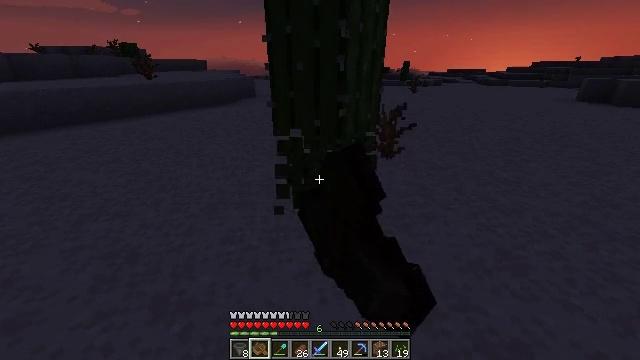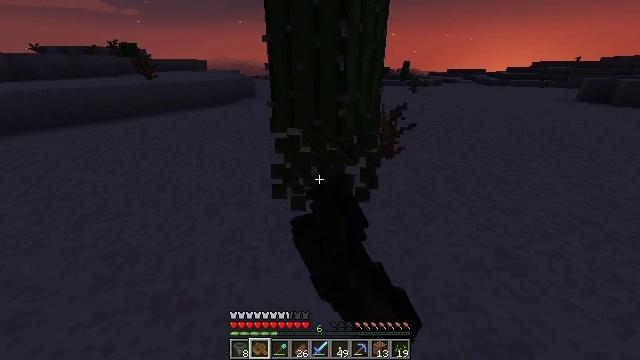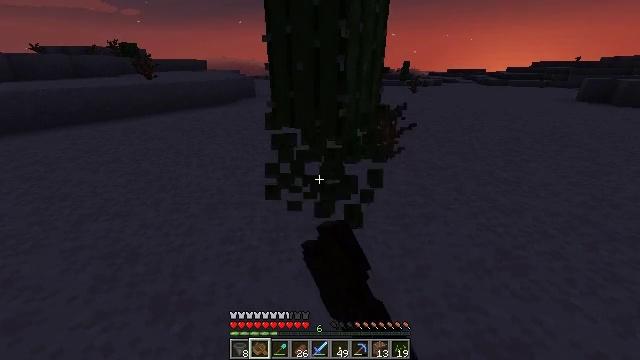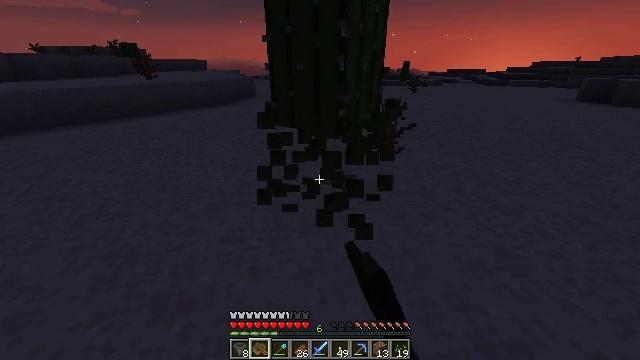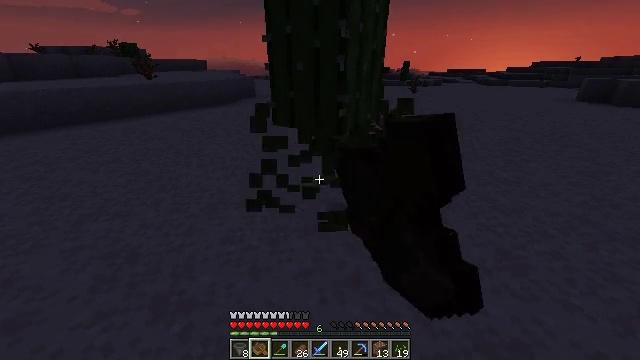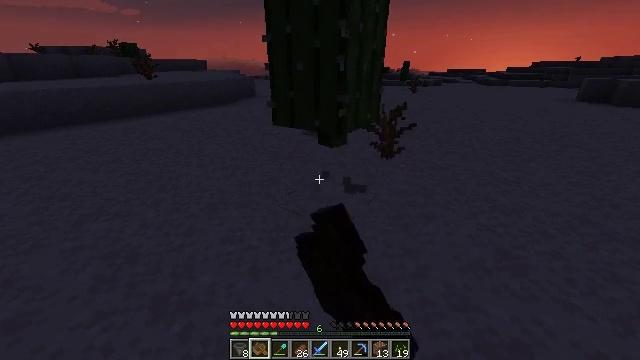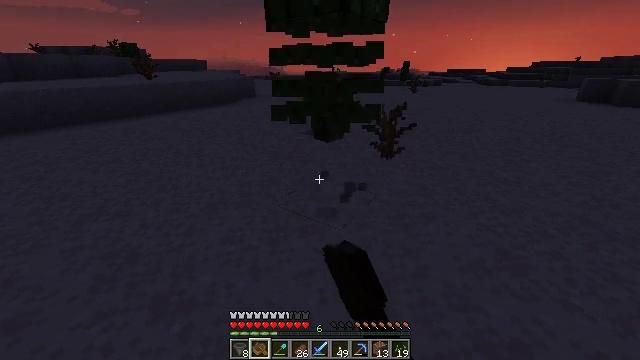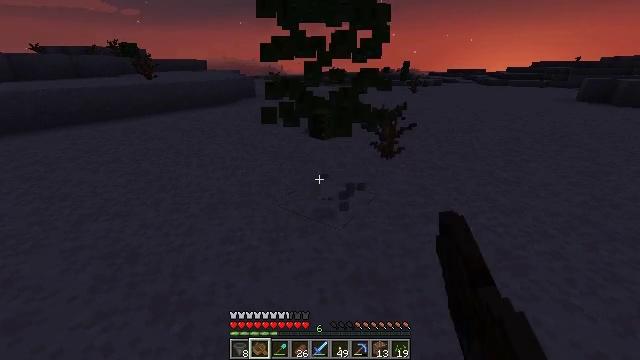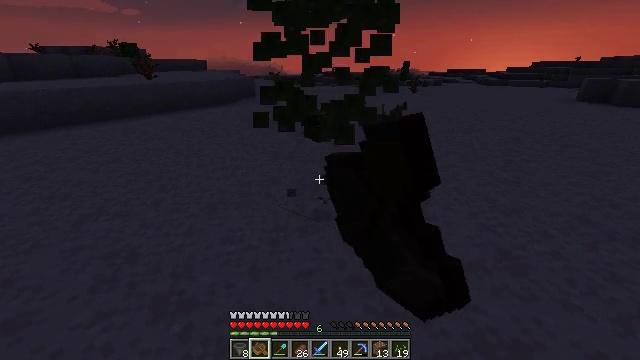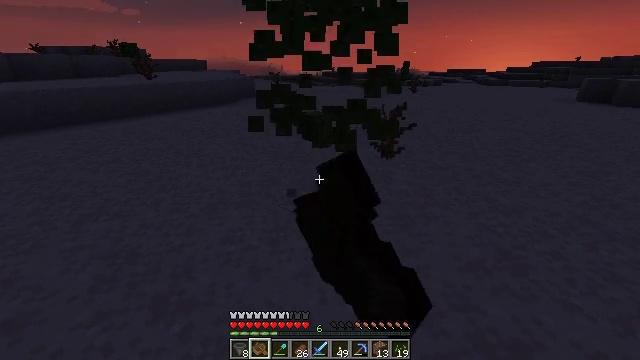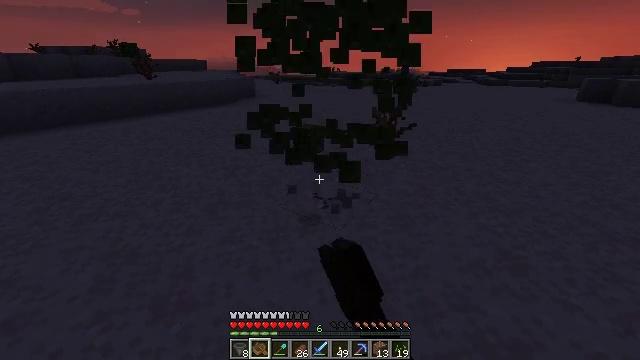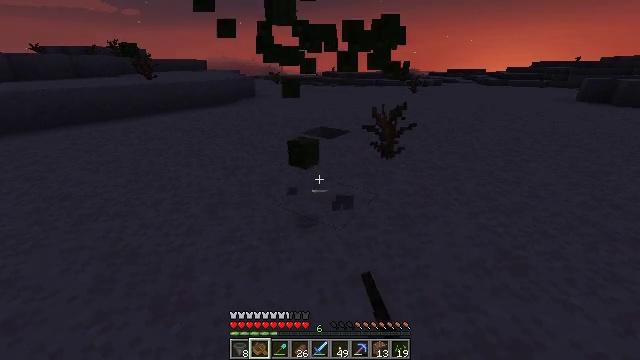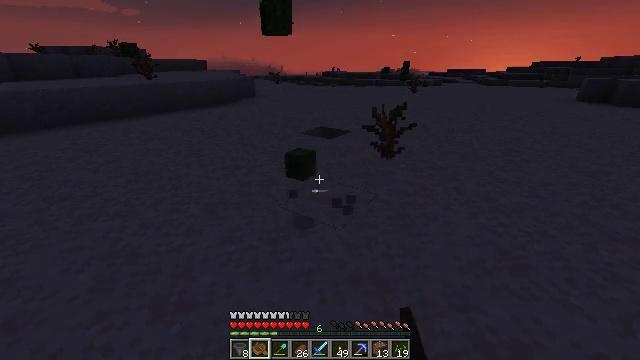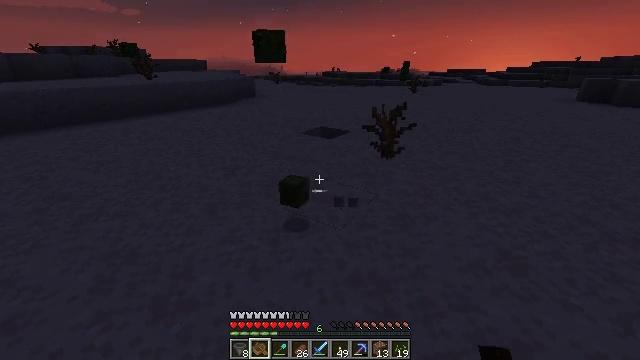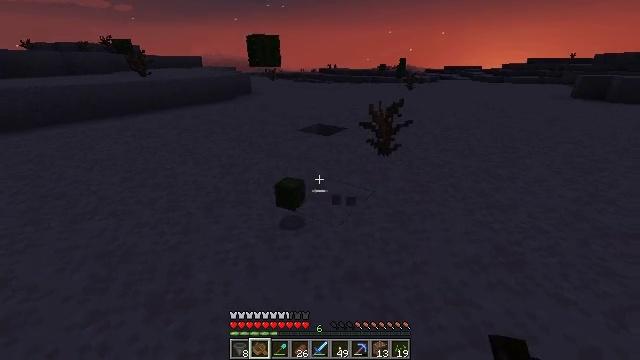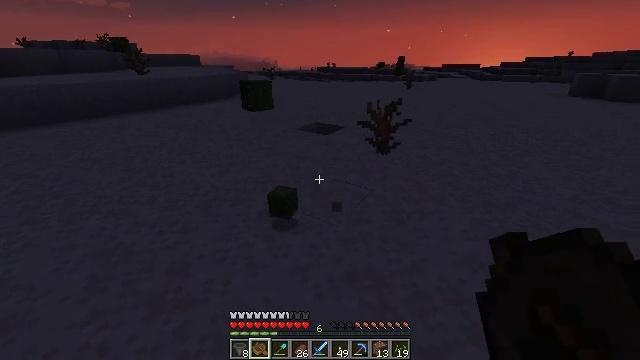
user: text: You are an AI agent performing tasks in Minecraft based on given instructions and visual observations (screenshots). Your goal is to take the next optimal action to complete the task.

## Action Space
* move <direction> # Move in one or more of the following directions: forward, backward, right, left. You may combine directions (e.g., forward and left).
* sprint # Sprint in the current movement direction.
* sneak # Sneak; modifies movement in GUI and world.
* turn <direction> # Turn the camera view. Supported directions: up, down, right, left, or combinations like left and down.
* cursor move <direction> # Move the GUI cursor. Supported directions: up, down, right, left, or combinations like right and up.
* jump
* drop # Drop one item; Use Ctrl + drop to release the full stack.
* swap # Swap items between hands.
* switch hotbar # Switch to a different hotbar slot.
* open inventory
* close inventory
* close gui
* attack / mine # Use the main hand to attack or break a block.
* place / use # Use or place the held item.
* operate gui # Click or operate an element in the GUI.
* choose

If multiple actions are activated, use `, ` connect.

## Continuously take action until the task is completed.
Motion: motion action
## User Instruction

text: Gather cactus by attacking it.
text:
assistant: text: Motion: attack / mine
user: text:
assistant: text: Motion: attack / mine
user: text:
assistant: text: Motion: attack / mine
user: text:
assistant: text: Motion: attack / mine
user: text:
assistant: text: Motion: attack / mine
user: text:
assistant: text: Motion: attack / mine
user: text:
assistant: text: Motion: attack / mine
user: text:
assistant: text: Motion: attack / mine
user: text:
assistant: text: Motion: attack / mine
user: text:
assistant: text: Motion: attack / mine
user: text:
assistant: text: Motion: no_op
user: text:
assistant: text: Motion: no_op
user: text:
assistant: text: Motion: no_op
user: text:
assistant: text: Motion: no_op
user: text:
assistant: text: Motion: no_op
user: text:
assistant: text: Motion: no_op
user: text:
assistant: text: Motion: move forward
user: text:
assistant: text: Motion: move forward
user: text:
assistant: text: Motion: move forward
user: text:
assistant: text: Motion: move forward, turn left
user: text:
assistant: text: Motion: move forward, turn left
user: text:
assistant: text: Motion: move forward, turn left
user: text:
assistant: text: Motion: move forward, sprint, turn left
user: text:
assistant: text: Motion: move forward, sprint, turn left
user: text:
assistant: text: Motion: move forward, sprint, turn left
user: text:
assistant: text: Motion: move forward, sprint, turn left
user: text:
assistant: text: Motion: move forward, sprint
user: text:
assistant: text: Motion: move forward
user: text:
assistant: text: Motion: move forward, turn left
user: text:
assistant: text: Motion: move forward